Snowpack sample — Rabbit Ears Pass, Jackson County, Colorado, USA (12/17/25, 1:08 PM MST)
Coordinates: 40.387, -106.625
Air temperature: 34 °F
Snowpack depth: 46 cm
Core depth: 40 cm
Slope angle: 6°, slope face: 165°
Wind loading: medium
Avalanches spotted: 0
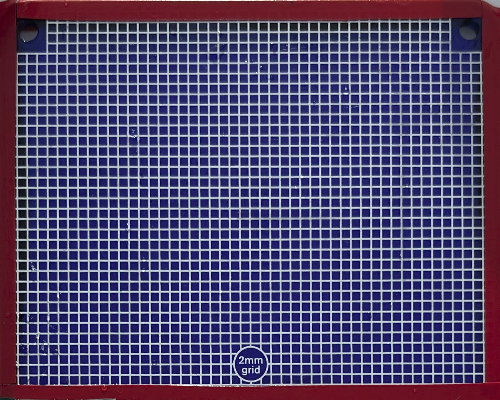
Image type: profile
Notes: No avalanches spotted nearby, although collected in a meadowy area with minimal risk on this face of the pass.